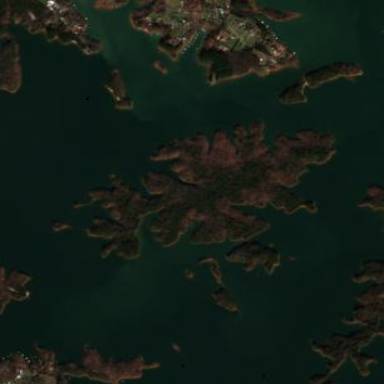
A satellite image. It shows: Island covered with woodland.